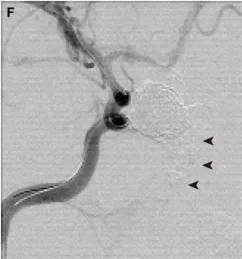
The preoperative evaluation and surgical process in Case 1. (F) The angiogram obtained after endovascular treatment demonstrates complete occlusion of the pseudoaneurysm. Onyx was infused into the ethmoid sinus cavity (arrowhead).
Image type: radiology (ct)